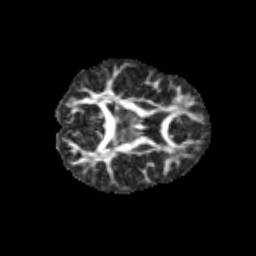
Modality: FA
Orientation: axial
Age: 11
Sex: female
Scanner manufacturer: siemens
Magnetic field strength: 3 T
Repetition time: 3.8 s
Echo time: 0.07 s